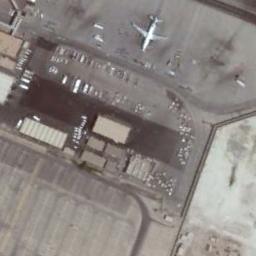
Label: airplane